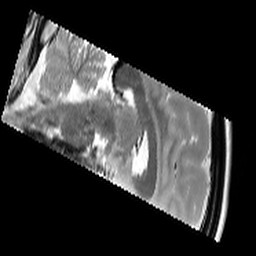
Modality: T2starw
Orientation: sagittal
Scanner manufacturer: siemens
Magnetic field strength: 3 T
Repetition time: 8.1 s
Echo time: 0.05 s